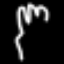
Label: fork